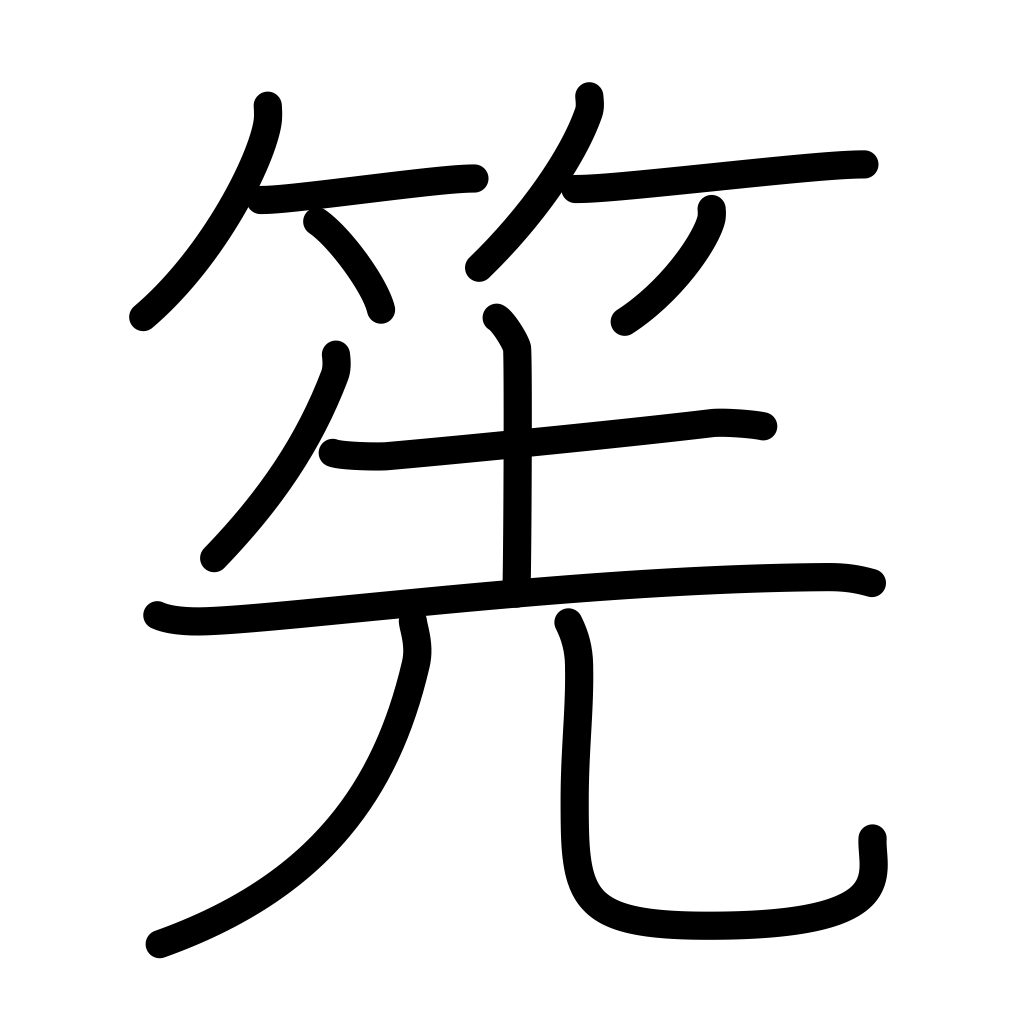
Meaning: bamboo whisk for tea-making